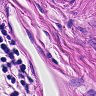
Metastatic tissue present: no